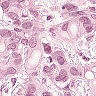
Metastatic tissue present: yes